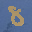
Label: 8